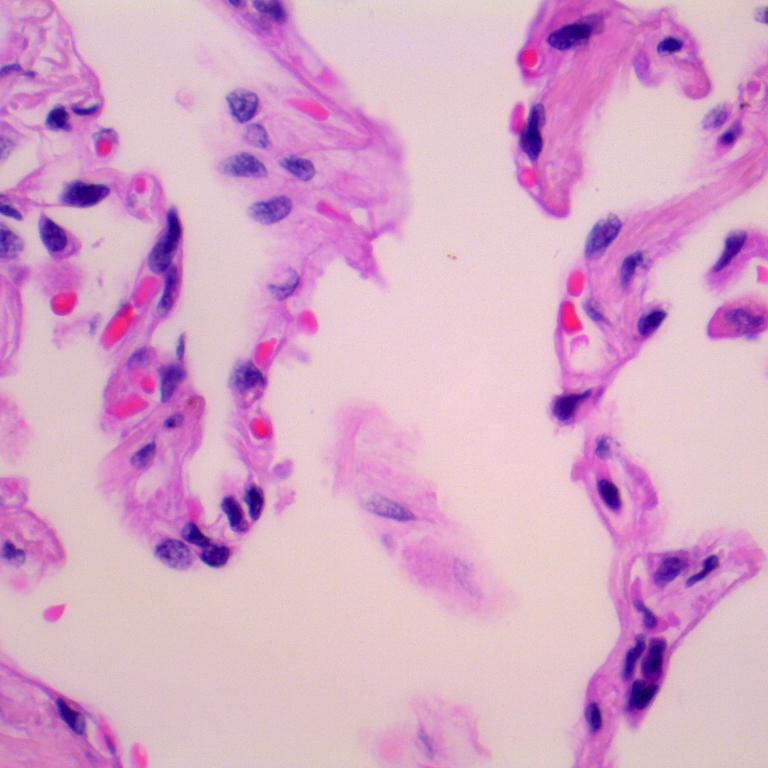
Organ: lung
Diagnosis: benign